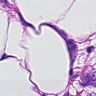
Metastatic tissue present: yes